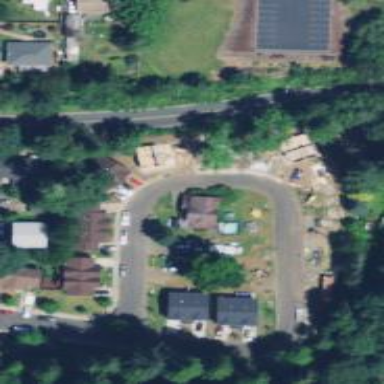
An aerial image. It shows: Residential road with sidewalk on the left.